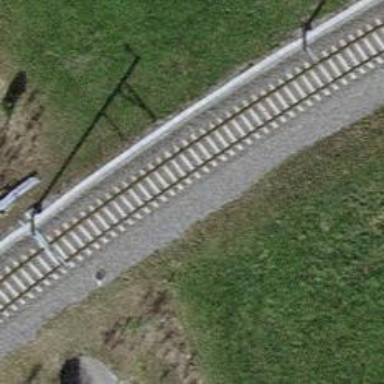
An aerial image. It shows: Single-track railway bridge with electrified contact line.